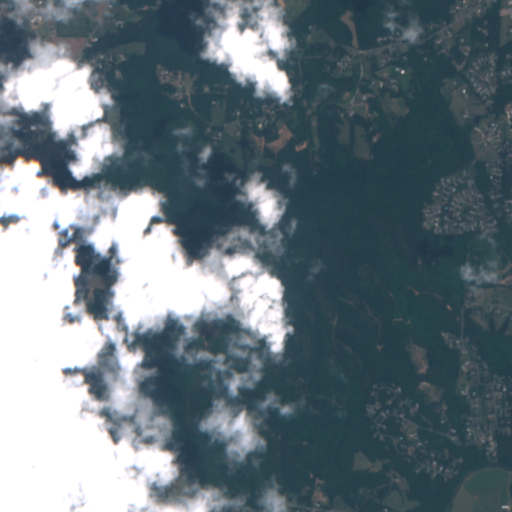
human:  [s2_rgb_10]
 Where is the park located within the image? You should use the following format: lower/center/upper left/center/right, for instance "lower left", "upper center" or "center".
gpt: The park is located in the upper right of the image.
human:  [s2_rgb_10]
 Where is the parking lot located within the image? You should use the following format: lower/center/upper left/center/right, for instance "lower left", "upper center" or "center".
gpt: The parking lot is located in the center of the image.
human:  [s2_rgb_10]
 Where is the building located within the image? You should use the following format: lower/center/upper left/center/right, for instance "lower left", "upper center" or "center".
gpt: The building is located in the center of the image.
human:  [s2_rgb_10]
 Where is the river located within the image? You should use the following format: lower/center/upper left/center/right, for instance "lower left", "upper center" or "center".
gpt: The river is located in the upper of the image.
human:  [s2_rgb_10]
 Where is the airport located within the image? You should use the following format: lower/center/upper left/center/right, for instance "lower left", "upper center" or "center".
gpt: There is no airport in the image.